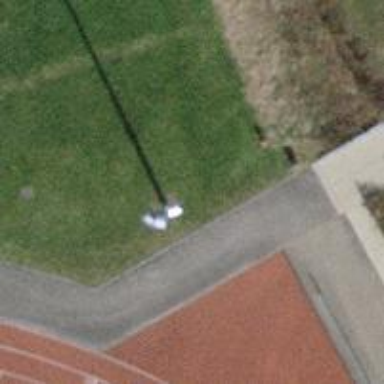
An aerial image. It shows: High mast lamp mount.